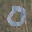
Label: 0